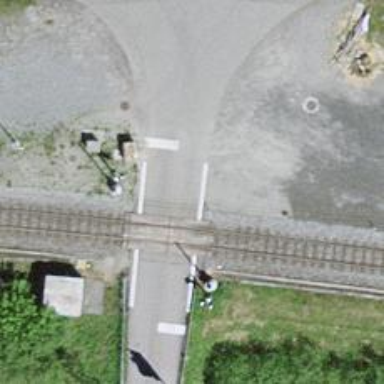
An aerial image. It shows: Railway level crossing.